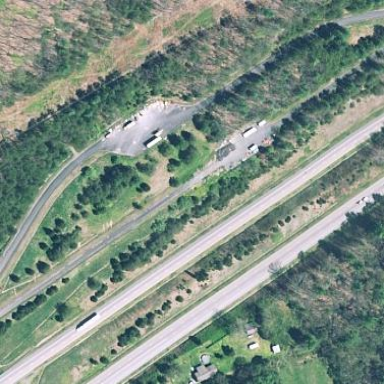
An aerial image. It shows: Rest area along the road.